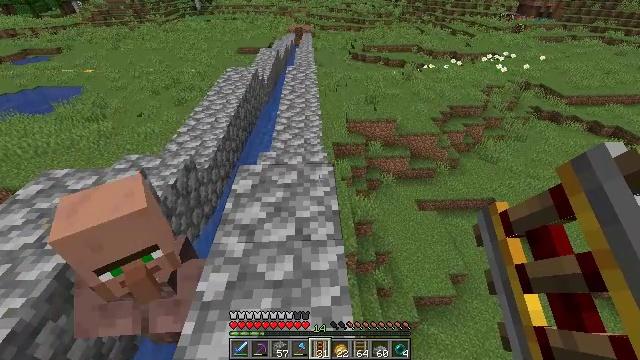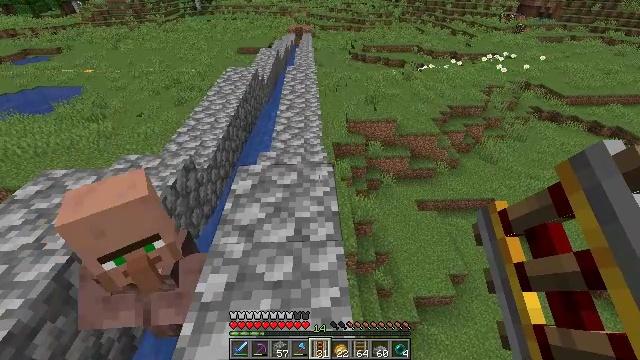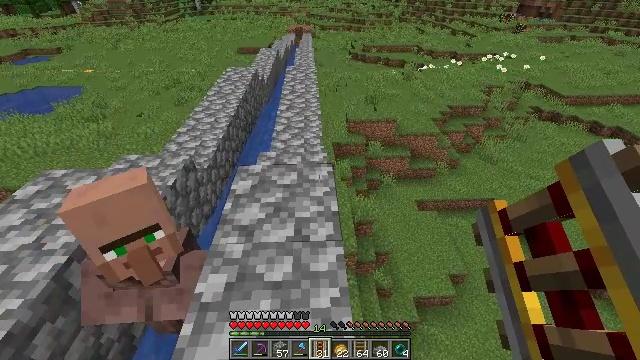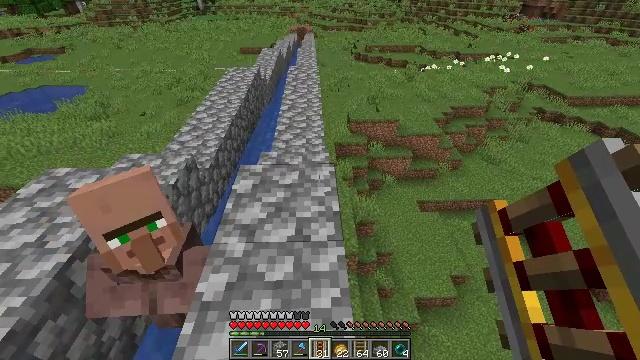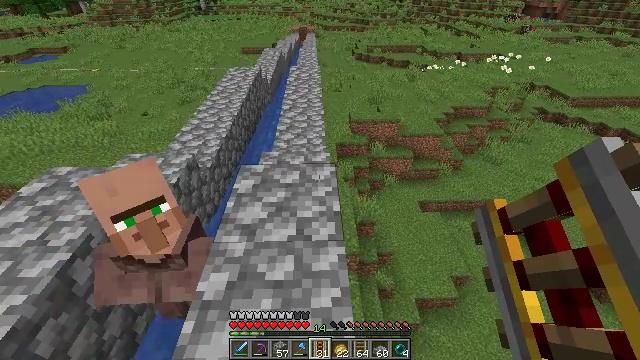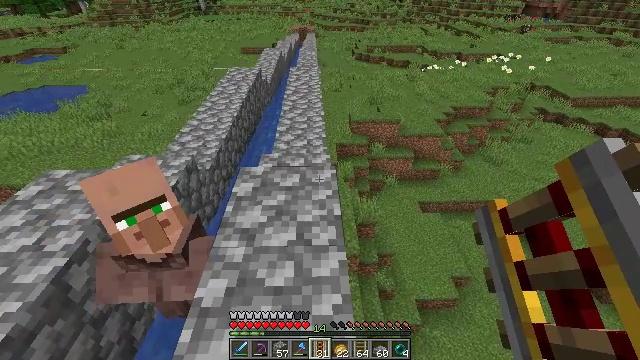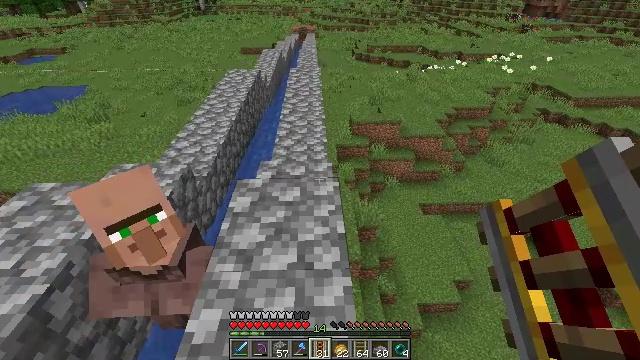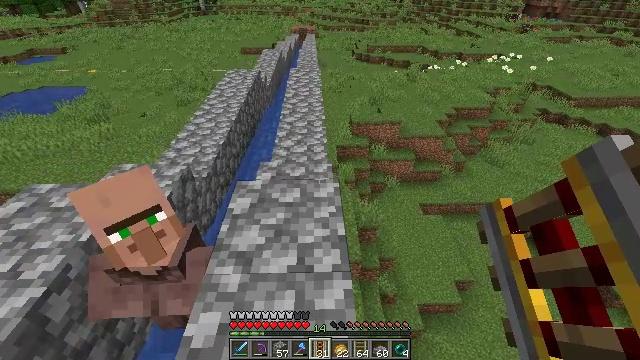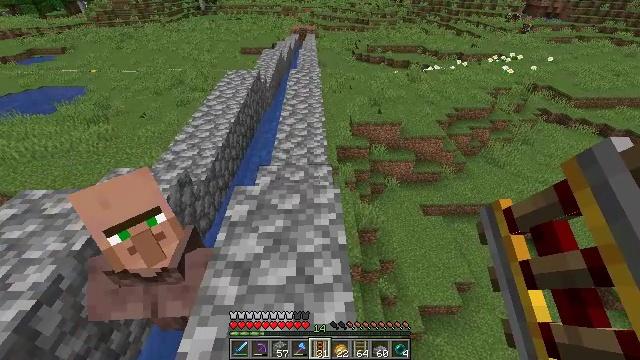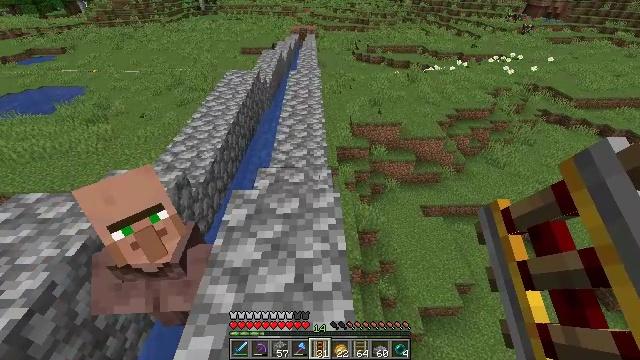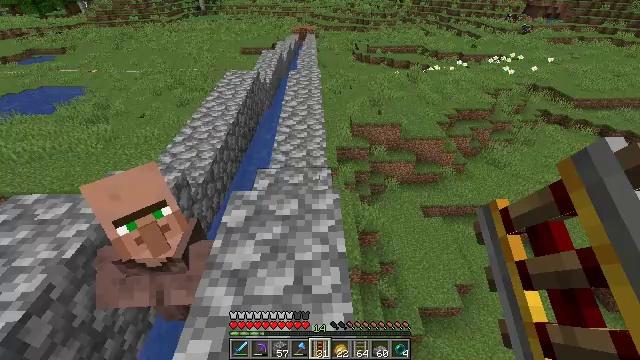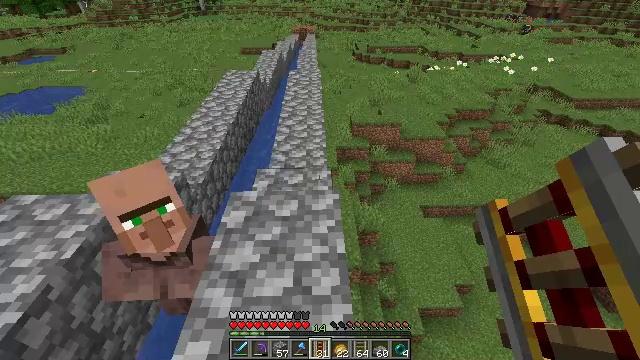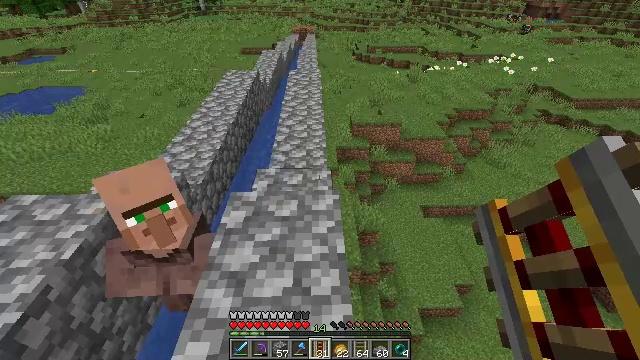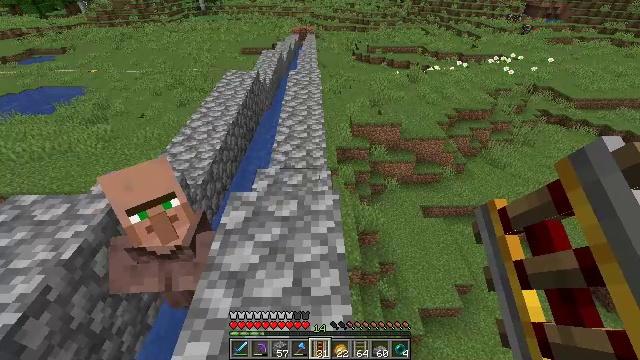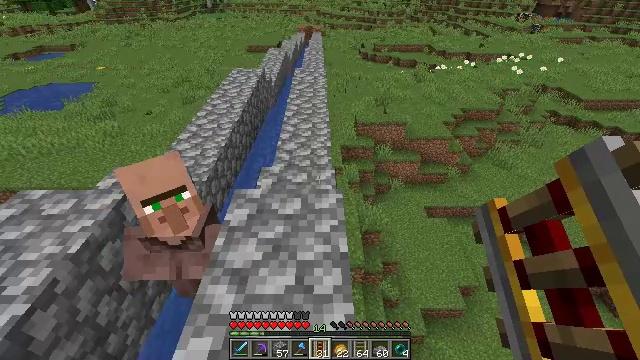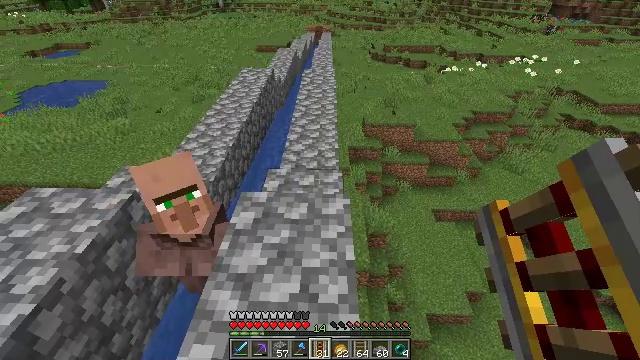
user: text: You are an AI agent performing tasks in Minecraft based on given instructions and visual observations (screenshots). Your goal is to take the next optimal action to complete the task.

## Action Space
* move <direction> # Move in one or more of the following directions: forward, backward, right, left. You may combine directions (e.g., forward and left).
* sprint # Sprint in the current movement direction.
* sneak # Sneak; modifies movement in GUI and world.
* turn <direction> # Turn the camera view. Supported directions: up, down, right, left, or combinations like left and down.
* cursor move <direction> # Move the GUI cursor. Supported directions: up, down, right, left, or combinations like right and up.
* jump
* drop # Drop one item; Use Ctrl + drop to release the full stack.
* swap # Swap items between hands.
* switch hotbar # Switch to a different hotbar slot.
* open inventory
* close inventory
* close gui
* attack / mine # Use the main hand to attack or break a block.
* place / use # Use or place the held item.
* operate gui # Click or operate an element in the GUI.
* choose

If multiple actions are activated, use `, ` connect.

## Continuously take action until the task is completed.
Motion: motion action
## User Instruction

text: Gather dirt.
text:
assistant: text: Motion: no_op
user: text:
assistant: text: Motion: no_op
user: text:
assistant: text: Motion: no_op
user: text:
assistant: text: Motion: no_op
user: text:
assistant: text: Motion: move forward
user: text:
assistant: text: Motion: move forward
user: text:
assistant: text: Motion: no_op
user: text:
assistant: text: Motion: no_op
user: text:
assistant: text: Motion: no_op
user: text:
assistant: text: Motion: no_op
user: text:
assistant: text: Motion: no_op
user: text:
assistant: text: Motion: no_op
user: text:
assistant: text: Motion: no_op
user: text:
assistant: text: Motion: turn left
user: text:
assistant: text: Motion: move forward, turn left
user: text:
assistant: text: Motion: move forward
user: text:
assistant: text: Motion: move forward
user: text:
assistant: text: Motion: move forward
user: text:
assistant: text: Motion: no_op
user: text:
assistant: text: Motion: no_op
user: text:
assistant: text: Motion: no_op
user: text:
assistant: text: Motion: no_op
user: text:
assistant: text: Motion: no_op
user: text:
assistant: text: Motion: no_op
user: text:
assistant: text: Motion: no_op
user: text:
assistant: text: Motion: no_op
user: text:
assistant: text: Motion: move forward
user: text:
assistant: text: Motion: move forward
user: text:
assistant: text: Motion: move forward
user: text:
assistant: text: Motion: move forward